Question: I've got an Update Panel on a page that I force to postback with __doPostBack.
Everything works fine when I browse it at '/path/page.aspx.'
However, as soon as I access the page through a route like '/otherpath/page' the postback does not occur.
Any suggestions?
Here is my JS File:
'''
/// <reference name="MicrosoftAjax.js"/>
function Check() {
// Call the static page method.
PageMethods.GetLatestHeadlineTick(OnSucceeded, OnFailed);
}
function OnSucceeded(result, userContext, methodName) {
// Parse the page method's result and the embedded
// hidden value to integers for comparison.
var LatestTick = parseInt(result);
var LatestDisplayTick = parseInt($get('LatestDisplayTick').value);
// If the page method's return value is larger than
// the embedded latest display tick, refresh the panel.
if (LatestTick > LatestDisplayTick)
__doPostBack('UpdatePanel1', '');
// Else, check again in five seconds.
else
setTimeout("Check()", 5000);
}
// Stub to make the page method call happy.
function OnFailed(error, userContext, methodName) { }
function pageLoad() {
// On initial load and partial postbacks,
// check for newer articles in five seconds.
setTimeout("Check()", 5000);
}
'''
And my Markup:
'''
<asp:ScriptManager ID="ScriptManager1" runat="server" EnablePageMethods="True">
<Scripts>
<asp:ScriptReference Path="/resources/js/bus-times.js" />
</Scripts>
</asp:ScriptManager>
<asp:UpdatePanel ID="UpdatePanel1" runat="server" ClientIDMode="Static">
<ContentTemplate>
<asp:GridView ID="gvSchedule" runat="server" AutoGenerateColumns="False" Width="80%">
<AlternatingRowStyle CssClass="altrowstyle" />
<HeaderStyle CssClass="headerstyle" />
<RowStyle CssClass="rowstyle" />
<Columns>
<asp:BoundField DataField="RouteName" HeaderText="Route" />
<asp:BoundField DataField="TimeTillDeparture" HeaderText="Departs In" />
<asp:BoundField DataField="ScheduledDepartureTime" HeaderText="Est. Departure Time" />
</Columns>
<EmptyDataTemplate>
Data is currently unavailable.
</EmptyDataTemplate>
</asp:GridView>
<div class="updatedstyle">
Last updated:
<asp:Label ID="updated_time" runat="server" ></asp:Label></div>
<asp:HiddenField runat="server" ID="LatestDisplayTick" ClientIDMode="Static" />
<asp:HiddenField runat="server" ID="hf_stopID" ClientIDMode="Static" />
</ContentTemplate>
</asp:UpdatePanel>
'''
And the Ajax Method in the code-behind:
'''
<WebMethod()> _
Public Shared Function GetLatestHeadlineTick() As Long
Dim stopID As String
If HttpContext.Current.Request.QueryString("stop_id") <> Nothing Then
stopID = HttpContext.Current.Request.QueryString("stop_id")
Else
stopID = "678036"
End If
' Retrieve the cached DataTable.
Dim dt_added As DateTime = CType(BusScheduleService.GetBusDataDateAdded(stopID), DateTime)
' Return that bus data timestamp, in ticks.
Return dt_added.Ticks
End Function
'''
EDIT:
Here is a picture from Fiddler. With the working version at the top and the error at the bottom. It returns a 405 request. So it seems like the Ajax request is being interpreted as an actual route name when it resolves, but that route doesn't exist so it isn't working. How can I get around this? It seems like when Ajax calls a function it does so by designated a /functionName after the URL, but this mimics route syntax...

So when the AJAX tries to call the GetLatestHeadLineTick via /path/page.aspx/GetLatestHeadLineTick, it works. But with a route it goes to /otherpath/page/GetLatestHeadLineTick, which I guess my site is trying to handle that as a route and not AJAX request.
I also notice on the request that works, it says the content type is JSON, but on the failed request it's being interpreted as HTML.
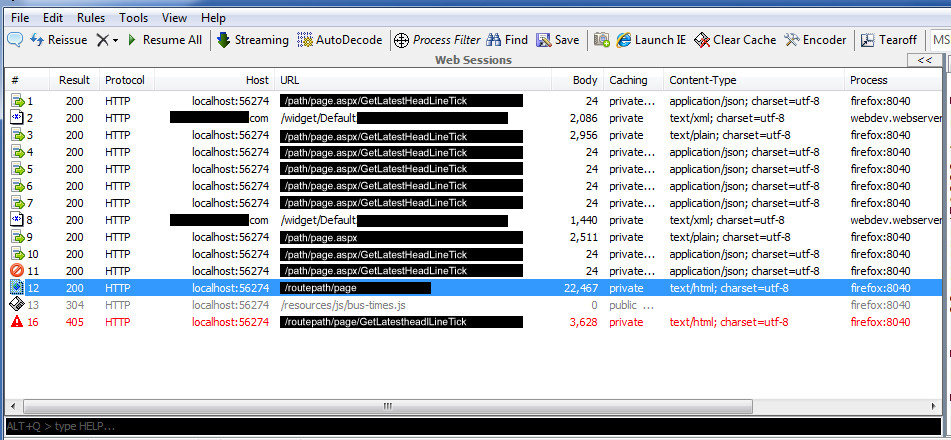
Answer: Welp, I solved the problem, it took forever to find the actual cause, but routing has no conflict with __doPostBack or AJAX function calls. The problem is there is a conflict between PageMethods class and routing.
'PageMethods.GetLatestHeadlineTick(OnSucceeded, OnFailed);'
The above line looks at the route and tries to get page methods from the route, which doesn't work.
So all I needed to do was add this line right before that one:
'PageMethods.set_path('/actualpath/actualpage.aspx')'
Works!